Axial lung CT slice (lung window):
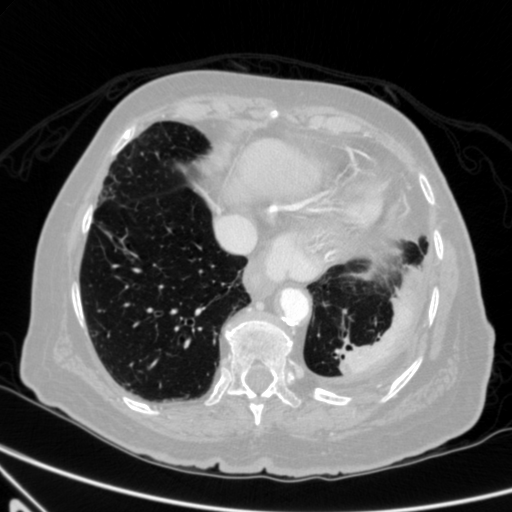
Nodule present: no